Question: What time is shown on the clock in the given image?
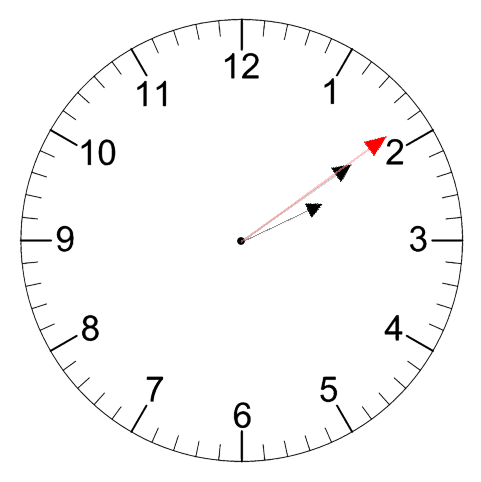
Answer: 02:09:09